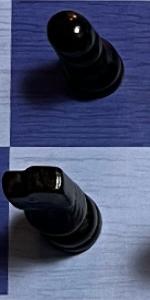
Label: Knight_Black